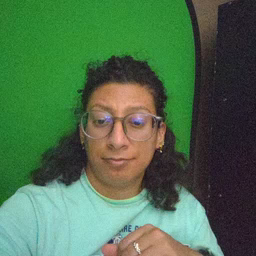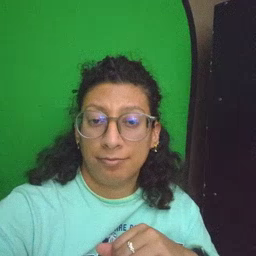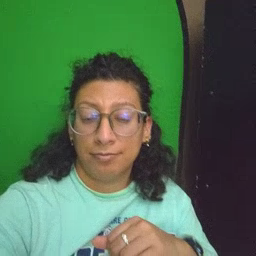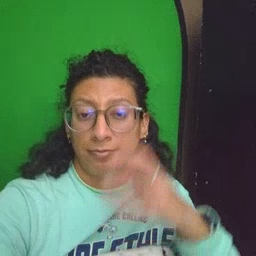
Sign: sad